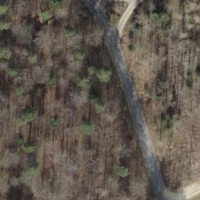
EUNIS habitat code: 41
Species observed at this site:
Campanula trachelium